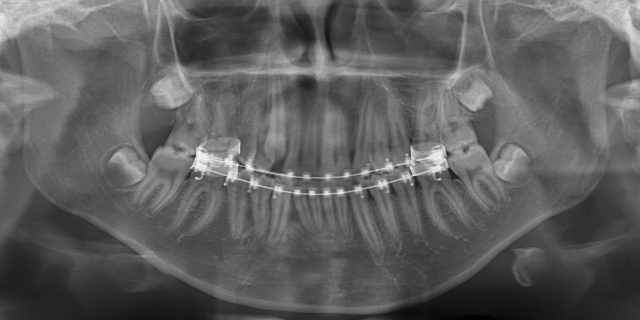
adult